Question: Hi all (especially CommonsWare)
I am trying to use the TouchListView of CommonsWare.
The movement of the list items works and looks like it should do when i open the app, but as I move the item around, the views get a different size (Think the size is about the same as the simple_list_item_1).
My row layout:
'''
<?xml version="1.0" encoding="utf-8"?>
<RelativeLayout xmlns:android="http://schemas.android.com/apk/res/android"
android:layout_width="fill_parent"
android:layout_height="wrap_content"
android:gravity="center_vertical"
android:ignoreGravity="@+id/icon">
<ImageView android:id="@+id/icon"
android:layout_alignParentLeft="true"
android:layout_alignParentTop="true"
android:layout_alignParentBottom="true"
android:layout_width="wrap_content"
android:layout_height="wrap_content"
android:src="@drawable/grabber"/>
<TextView
android:id="@+id/label"
android:layout_width="fill_parent"
android:paddingLeft="9dip"
android:layout_height="wrap_content"
android:layout_alignWithParentIfMissing="true"
android:layout_toRightOf="@id/icon"
android:layout_centerVertical="true"
android:textSize="25dip"
android:ellipsize="marquee"
android:singleLine="true"/>
<View
android:id="@+id/groceryCheckedView"
android:layout_centerVertical="true"
android:visibility="gone"
android:focusable="true"
android:background="@color/black"
android:layout_height="2dp"
android:layout_width="fill_parent"/>
<View
android:id="@+id/grocerySeparatorView"
android:background="@color/red"
android:layout_height="1dp"
android:layout_width="fill_parent"
android:layout_alignParentBottom="true"/>
</RelativeLayout>
'''
Pictures to illustrate

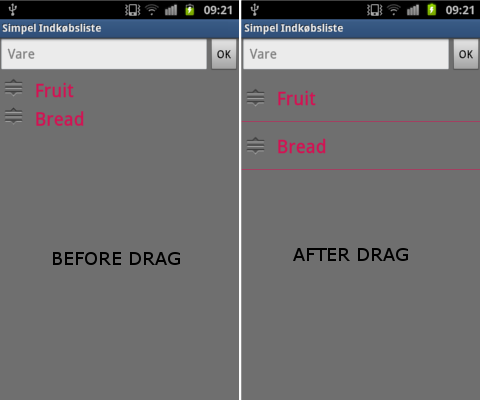
Answer: If I had to guess, you have not properly set the 'normal_height' attribute on your 'TouchListView' (or possibly 'expanded_height'). The 'normal_height' attribute needs to be set to the height of your rows, which needs to be a fixed value. Your row height is based on 'wrap_content', not knowable in advance.